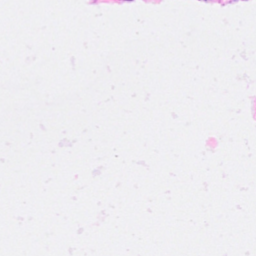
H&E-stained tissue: Breast